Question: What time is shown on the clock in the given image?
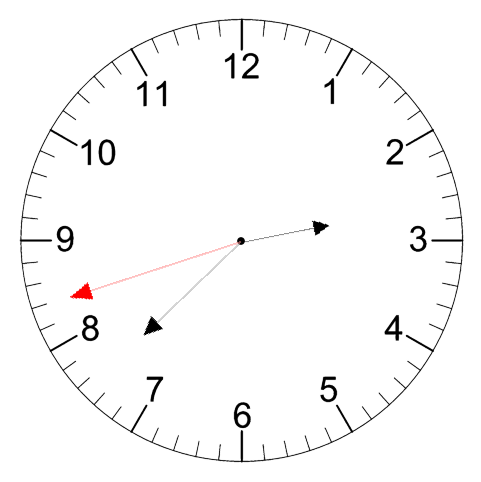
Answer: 02:37:42